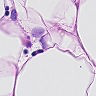
Metastatic tissue present: no